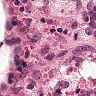
Metastatic tissue present: no